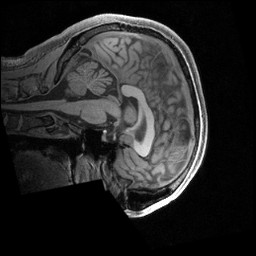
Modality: T1w
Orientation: sagittal
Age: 25
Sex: male
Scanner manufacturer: siemens
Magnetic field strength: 3 T
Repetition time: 2.4 s
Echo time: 0.00231 s